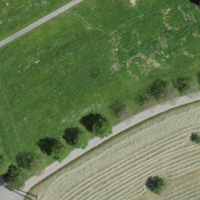
EUNIS habitat code: 44
Species observed at this site:
Fagopyrum esculentum